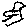
Label: bird